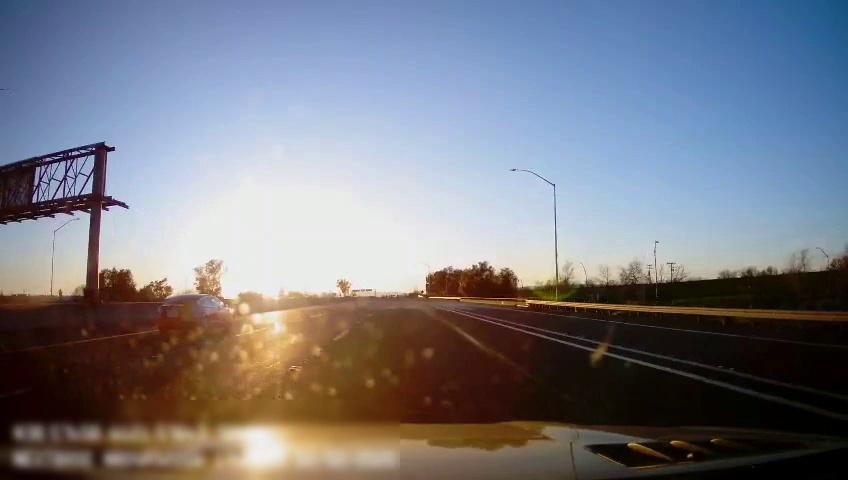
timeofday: Day
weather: Sunny
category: Drivable Space
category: Vehicles | Car
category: Lanes | Alternate Lane
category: Lanes | Current Lane
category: Lanes | Current Lane
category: Lanes | Current Lane
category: Lanes | Current Lane
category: Lanes | Alternate Lane
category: Lanes | Current Lane